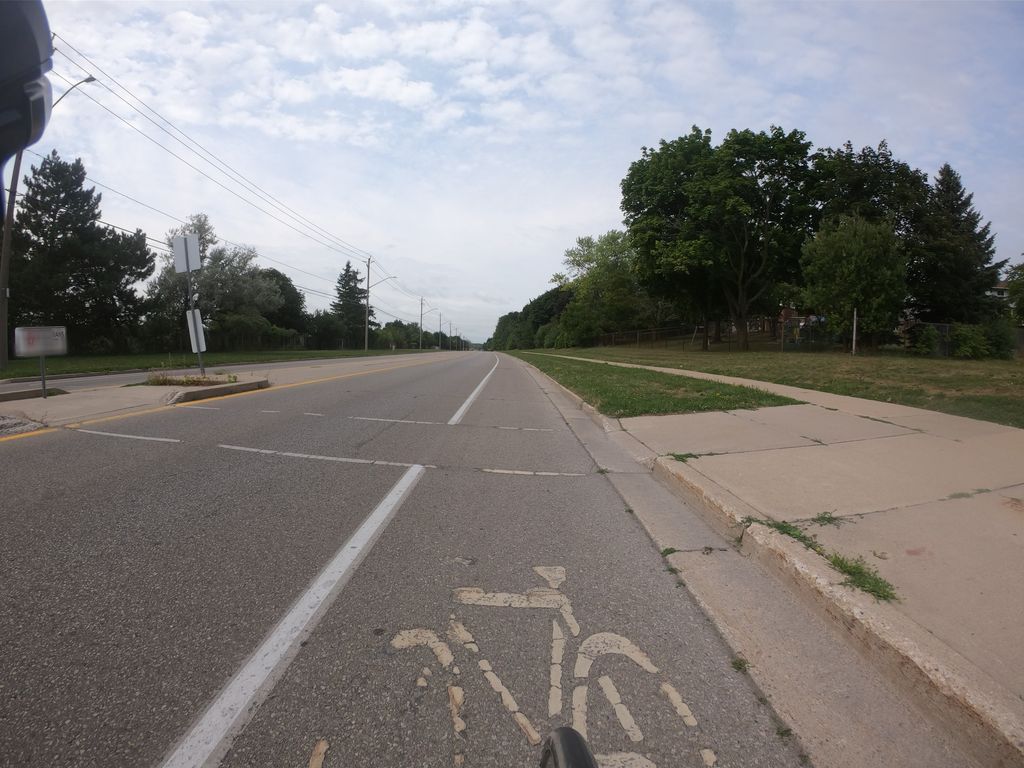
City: kitchener-waterloo